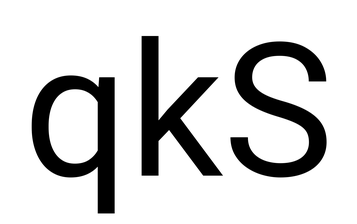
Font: Roboto_Regular